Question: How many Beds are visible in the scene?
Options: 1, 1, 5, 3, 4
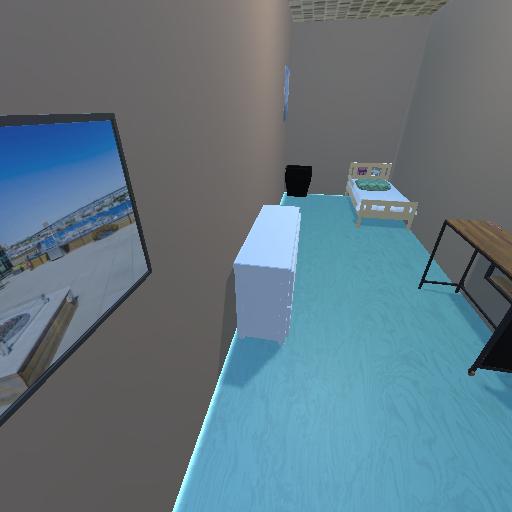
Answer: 1